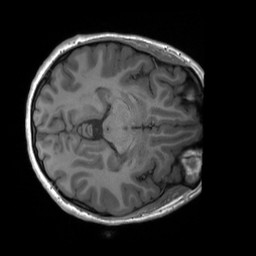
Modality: T1w
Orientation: axial
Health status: healthy
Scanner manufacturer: siemens
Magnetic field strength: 3 T
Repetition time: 1.9 s
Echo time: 0.00232 s